Brain MRI, t2w sequence, axial 2D slice.
Patient: age 28, sex M, weight 78 kg, height 1.78 m
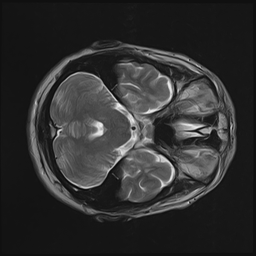